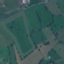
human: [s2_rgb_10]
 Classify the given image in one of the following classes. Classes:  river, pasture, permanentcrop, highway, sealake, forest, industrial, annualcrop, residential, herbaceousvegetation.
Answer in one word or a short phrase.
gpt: Pasture